Question: I have a polygon as such:

{0}, {1}, {2}, {3},... denote the sequence of the points on the polygon.
I wonder whether <URL> work with polygon as such?
From the <URL>, the input polygon must be simple or relatively simple in order for the CGAL polygon boolean set-operations to work:
> A relatively simple polygon allows vertices with a degree >2, but all
of its edges are disjoint in their interior. Furthermore, it must be
an orientable polygon. Namely when it is inserted into an arrangement
and its outer boundary is traversed, the same face is adjacent to all
of the halfedges (no crossing over any curve during the traversal).
Note that while polygon C has the same curves as polygon B, traversal
of the curves leads to crossing over a previously traversed curve, and
is therefore neither simple nor relatively simple.
Not sure what it really means, but my guess is that the polygon is still ( at least) relatively simple, and hence the CGAL polygon boolean operation still works... am I right?
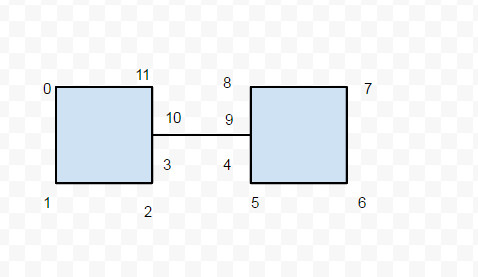
Answer: If you look at the condition for a valid polygon in the <URL>, you'll see that the input polygon must be simple. Yours is not since you have a duplicated edge.